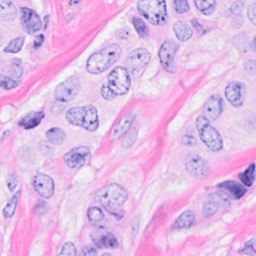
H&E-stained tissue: Breast